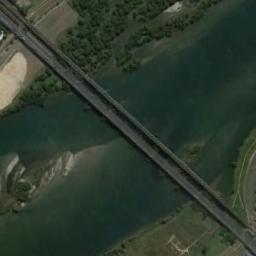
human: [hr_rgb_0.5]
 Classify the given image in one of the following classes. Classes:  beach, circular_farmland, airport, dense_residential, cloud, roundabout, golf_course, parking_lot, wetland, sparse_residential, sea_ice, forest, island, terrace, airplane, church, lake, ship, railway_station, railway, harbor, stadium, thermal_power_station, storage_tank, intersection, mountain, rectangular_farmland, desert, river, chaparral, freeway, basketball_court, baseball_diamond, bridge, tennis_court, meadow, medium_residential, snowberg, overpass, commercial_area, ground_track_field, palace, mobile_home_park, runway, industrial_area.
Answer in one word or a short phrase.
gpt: bridge